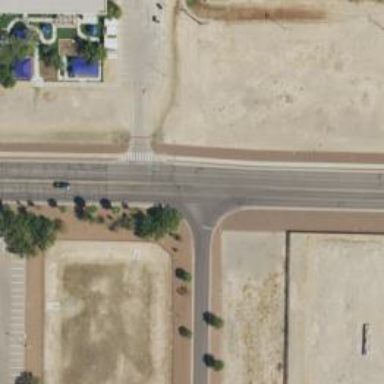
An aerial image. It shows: Uncontrolled zebra crossing.